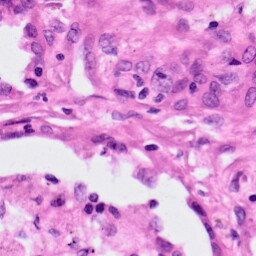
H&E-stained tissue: Lung